Question: I am coding a website where a user can log into his account.
After logging into the account, the user can change his secret question or answer. In order to do so, he must traverse three pages:
1) The first page asks the user for the password, even though he is logged in already. A session called is created with contents if the password given is accepted.
2) When the second page loads, it checks for the contents of Session . If they are null, meaning that the user navigated to the page through the address bar, he is redirected to the AccountManagement page. Otherwise, the Session is set to null. This is to prevent the user from accessing the page once again through the address bar after having changed the secret question/answer once in the session.
3) The third page shows a simple confirmation message. I haven't done it yet.
This is a screenshot of the second page:

Now the secret question and secret answer fields are empty since I haven't coded the part where I retrieve the data from the database.
In order to test the buttons, I coded the button to redirect to HomePage.aspx while the button should redirect to ContactUs.aspx. Now, when I click either one of the two buttons, I am being redirected to AccountManagement.aspx. I know that the problem has to do with setting the Session to null, but I have no idea how to solve it. Can someone help please?
Here is the code:
'''
protected void Page_Load(object sender, EventArgs e)
{
Label_Error.Visible = false;
if (Session["Username"] == null)
{
Response.Redirect("HomePage.aspx");
}
else
{
if (Session["Edit_Secret_1"] == null)
{
Response.Redirect("AccountManagement.aspx");
}
else
{
Session["Edit_Secret_1"] = null;
}
}
}
protected void Cancel_Click(object sender, EventArgs e)
{
Response.Redirect("ContactUs.aspx");
}
protected void Button_SaveChanges_Click(object sender, EventArgs e)
{
Response.Redirect("HomePage.aspx");
}
'''
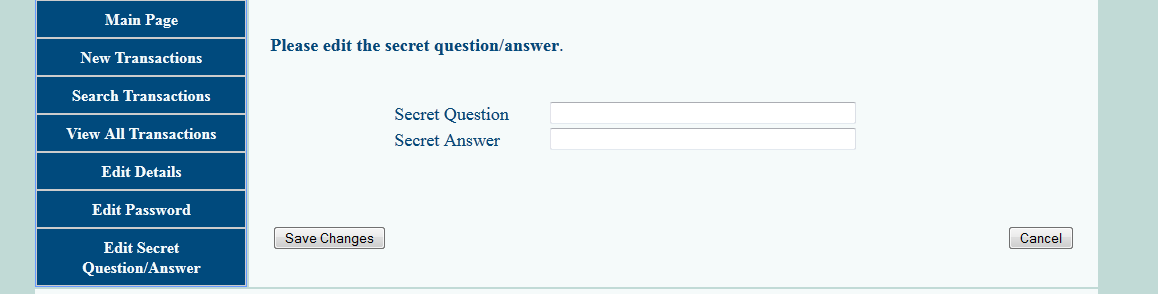
Answer: If you put breakpoints in your Page_Load, Cancel_Click, and Button_SaveChanges_Click methods and debug, what I believe you'll find is your Page_Load is firing and causing the redirect due to the code in that method.
You likely need to add a check to determine that it is not a postback - like so:
'''
protected void Page_Load(object sender, EventArgs e)
{
if (!IsPostBack)
{
//current Page_Load code in here...
}
}
'''